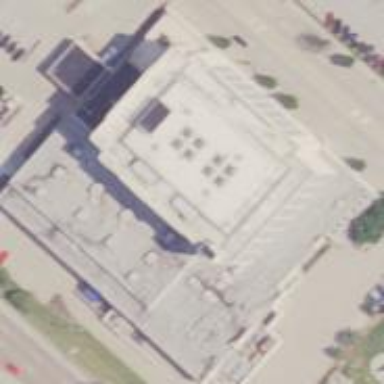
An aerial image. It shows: Hotel building.